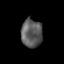
Tissue: prostate
Cell type: T cells
Senescence score: 0.3426
Nuclear area (px): 585
Mean DAPI intensity: 91.373